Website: slack
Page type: billing-address
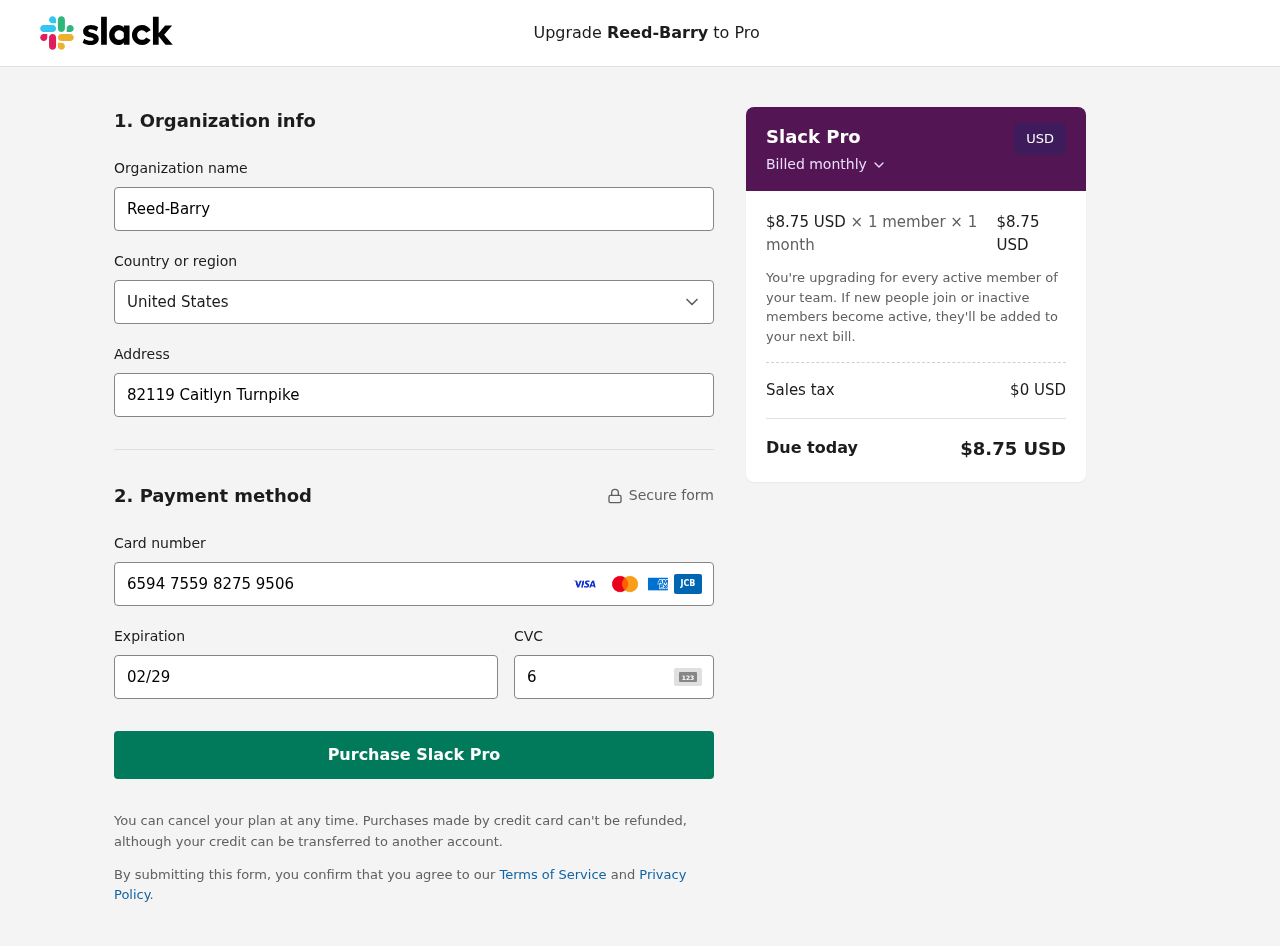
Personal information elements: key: PII_CARD_CVV
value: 686
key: PII_CARD_EXPIRY
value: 02/29
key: PII_CARD_NUMBER
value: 6594 7559 8275 9506
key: PII_COMPANY
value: Reed-Barry
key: PII_COUNTRY
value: United States
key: PII_STREET
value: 82119 Caitlyn Turnpike
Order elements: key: ORDER_PRICE_PER_MEMBER
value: $8.75 USD
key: ORDER_MEMBER_COUNT
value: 1
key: ORDER_MONTH_COUNT
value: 1
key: ORDER_SUBTOTAL
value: $8.75 USD
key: ORDER_TAX
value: $0
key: ORDER_TOTAL
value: $8.75 USD